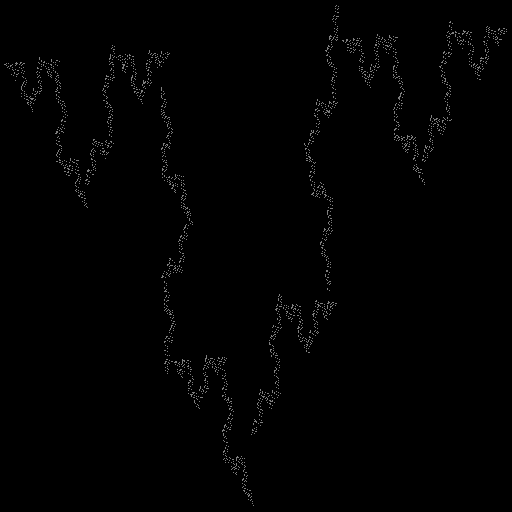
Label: koch_curve